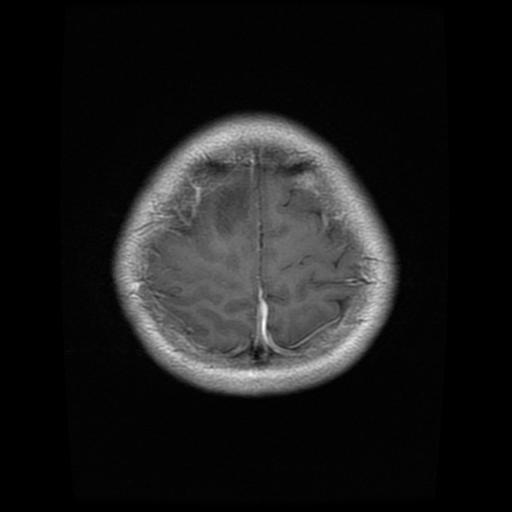
Label: glioma